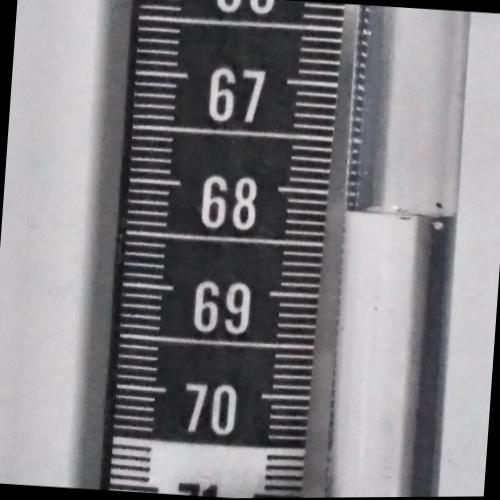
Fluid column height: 68.2 cm